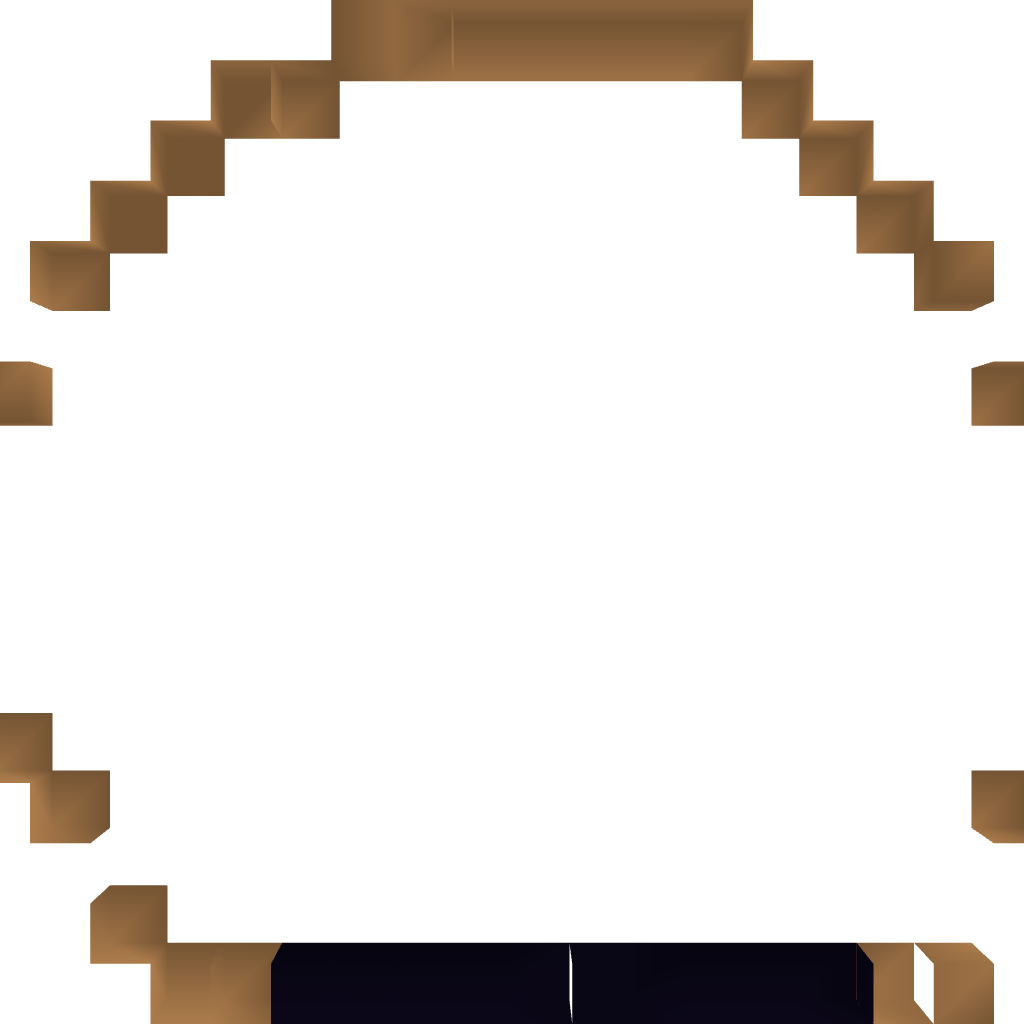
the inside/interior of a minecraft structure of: Super Mario Blue Mushroom